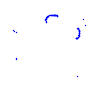
Particle: proton